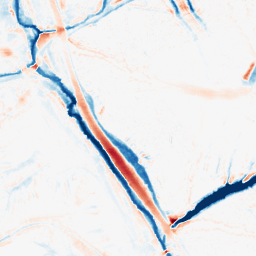
Category: morphological
Decomposition family: tophat_combined
Decomposition parameters: size: 10
Upsampling method: linear_exact
Upsampling parameters: scale: 2
Upsampling scale: 2